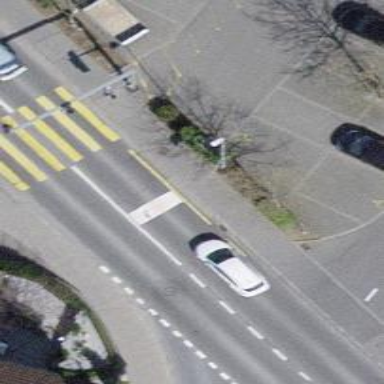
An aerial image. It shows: Road with traffic signals.